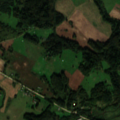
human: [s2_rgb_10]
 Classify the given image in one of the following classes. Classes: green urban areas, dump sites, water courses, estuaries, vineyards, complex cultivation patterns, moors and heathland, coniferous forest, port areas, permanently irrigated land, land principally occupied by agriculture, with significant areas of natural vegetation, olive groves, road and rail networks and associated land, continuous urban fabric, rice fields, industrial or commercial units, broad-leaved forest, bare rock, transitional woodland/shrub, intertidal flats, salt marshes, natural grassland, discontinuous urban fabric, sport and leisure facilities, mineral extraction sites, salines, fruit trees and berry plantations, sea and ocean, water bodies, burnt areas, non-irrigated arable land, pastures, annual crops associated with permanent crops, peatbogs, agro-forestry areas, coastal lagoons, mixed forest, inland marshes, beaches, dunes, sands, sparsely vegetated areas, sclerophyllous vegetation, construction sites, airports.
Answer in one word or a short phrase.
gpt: complex cultivation patterns, coniferous forest, mixed forest